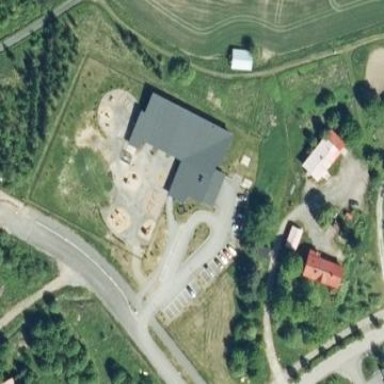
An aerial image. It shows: Kindergarten building.